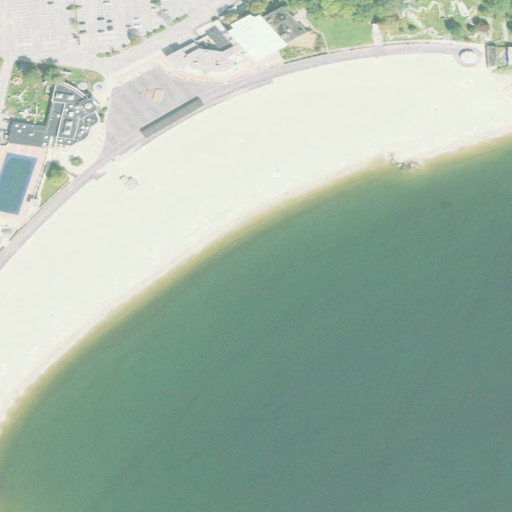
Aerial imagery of beach in Connecticut named Ocean Beach containing open water, barren land, high intensity development, medium intensity development, and low intensity development